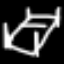
Label: bed